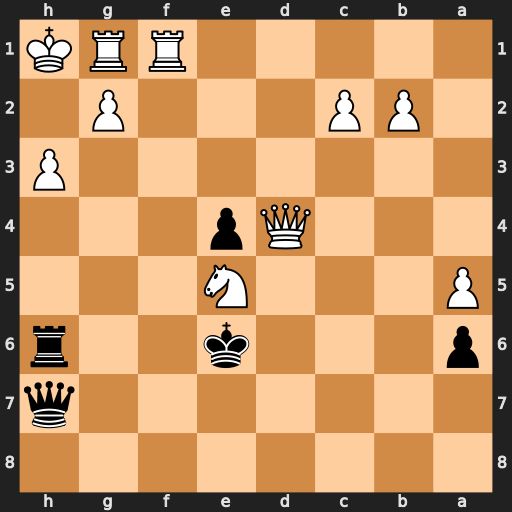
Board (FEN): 8/7q/p3k2r/P3N3/3Qp3/7P/1PP3P1/5RRK
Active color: b
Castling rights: -
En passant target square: -
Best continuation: Rxh3+ gxh3 Qxh3#